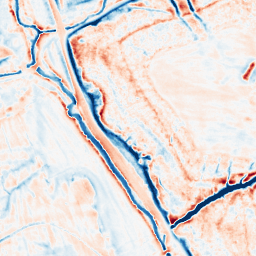
Category: edge_preserving
Decomposition family: anisotropic_diffusion
Decomposition parameters: iterations: 50
kappa: 100
gamma: 0.15
Upsampling method: linear_exact
Upsampling parameters: scale: 2
Upsampling scale: 2